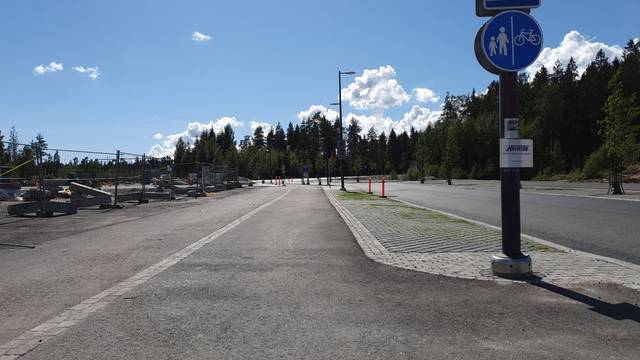
Region: Finland
Coordinates: 60.398, 25.049